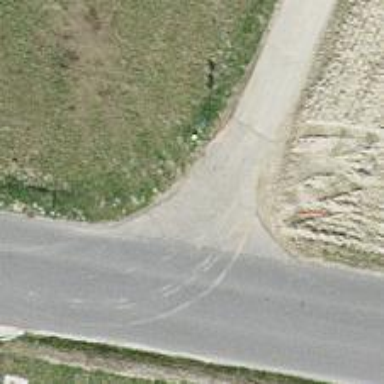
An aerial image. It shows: Unclassified road with asphalt surface.